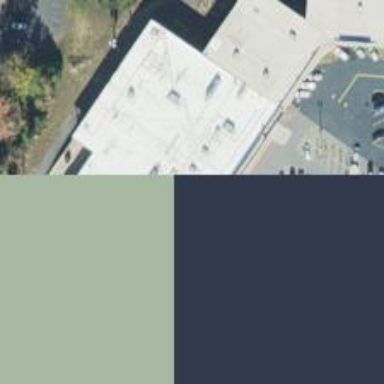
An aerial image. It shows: Pharmacy providing healthcare services.